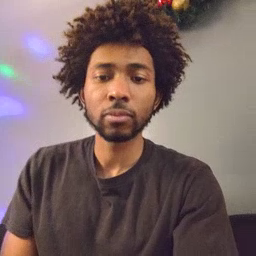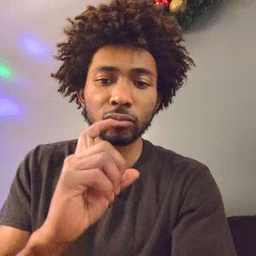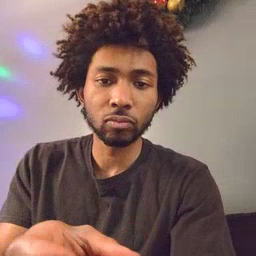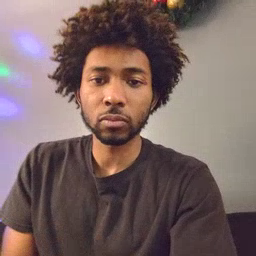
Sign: gift